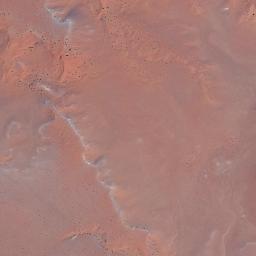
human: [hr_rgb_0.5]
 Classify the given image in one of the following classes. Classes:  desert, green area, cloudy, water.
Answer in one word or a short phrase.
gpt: desert